Field crop: maize
Growth stage: 2
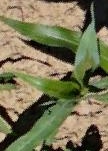
Species: maize